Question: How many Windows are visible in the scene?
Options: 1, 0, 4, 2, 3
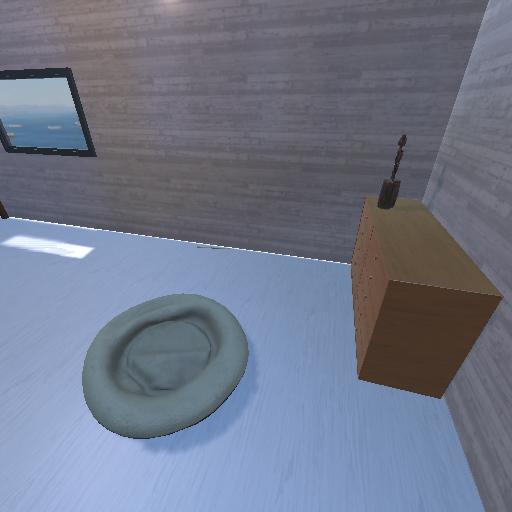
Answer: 1